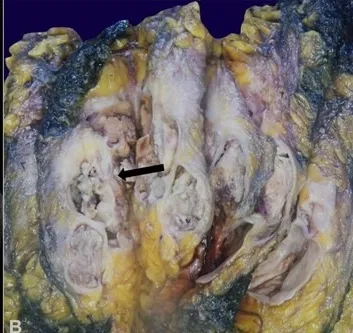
Gross examination revealed a grey white tumor with multiple variably sized cysts containing friable mucoid material.
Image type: pathology (van_gieson)